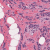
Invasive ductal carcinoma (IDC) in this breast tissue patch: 1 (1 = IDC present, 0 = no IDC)